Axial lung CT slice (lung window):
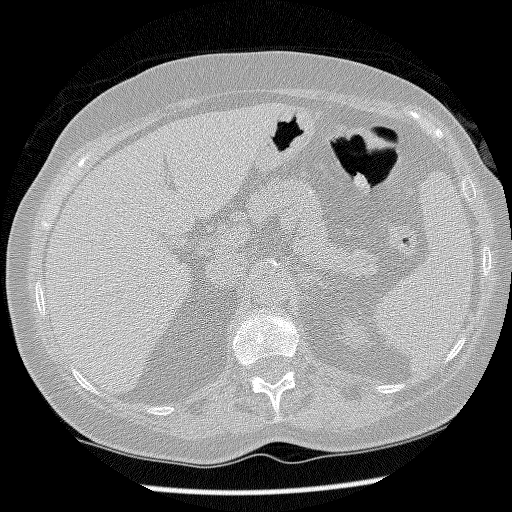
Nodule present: no